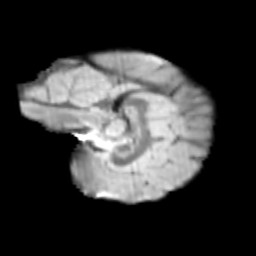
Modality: T2w
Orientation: sagittal
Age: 10
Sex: male
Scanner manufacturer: siemens
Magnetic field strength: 3 T
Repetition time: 3.8 s
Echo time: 0.07 s